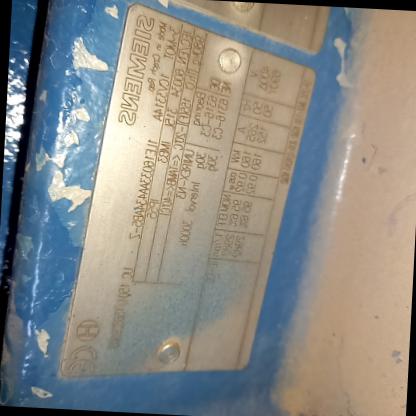
Klasa: tabliczka-znamionowa